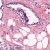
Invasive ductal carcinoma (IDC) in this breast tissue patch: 1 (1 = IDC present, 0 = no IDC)